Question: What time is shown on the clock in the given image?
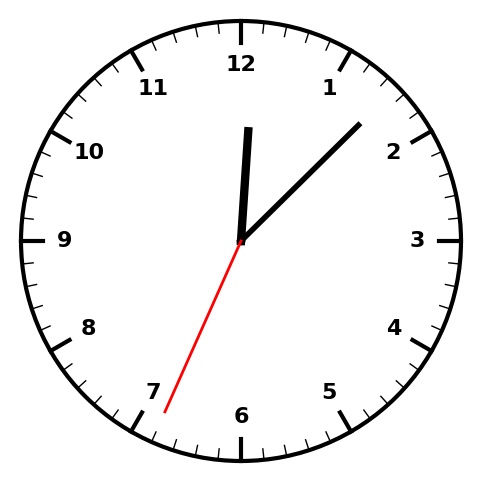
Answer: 12:07:34